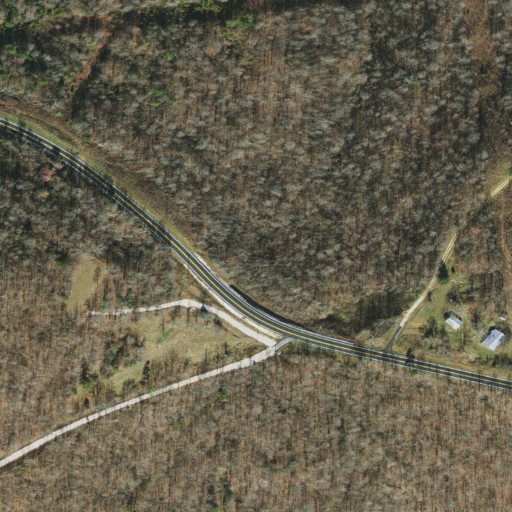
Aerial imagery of gap in Arkansas named Norton Gap containing deciduous forest and open development